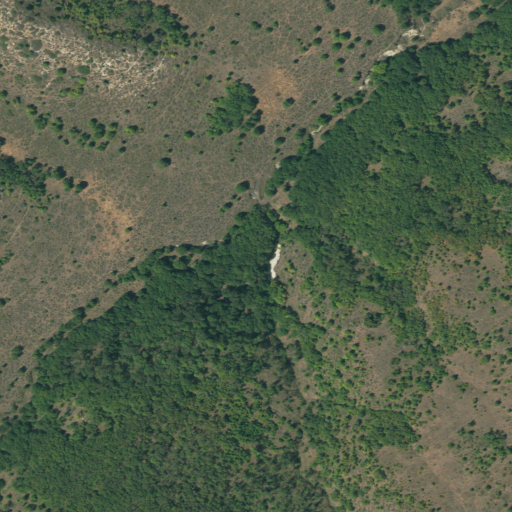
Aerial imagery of valley in Utah named Yonk Canyon containing shrub and deciduous forest